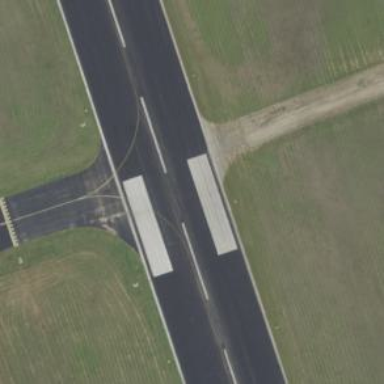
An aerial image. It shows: Image of taxiway at airport.